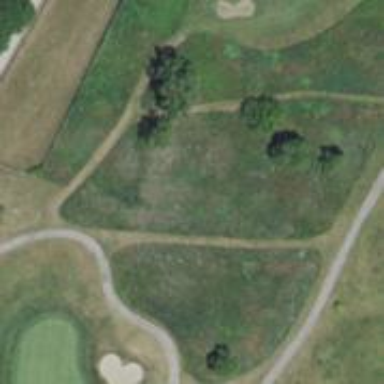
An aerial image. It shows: Rough golf area with grass surface.